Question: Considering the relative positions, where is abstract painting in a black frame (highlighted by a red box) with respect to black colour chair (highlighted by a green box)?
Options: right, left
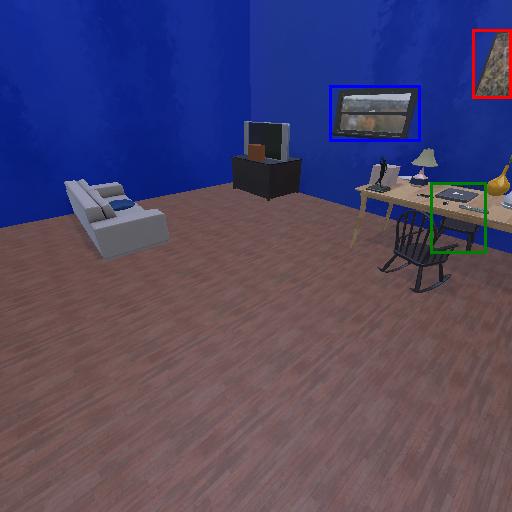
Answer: right